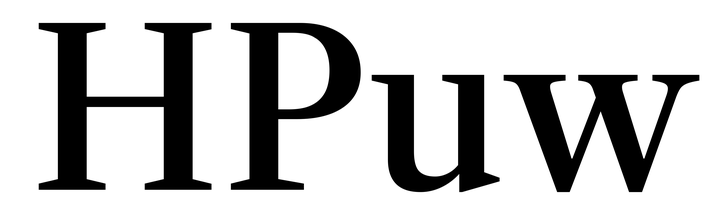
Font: LibreCaslonText_Medium